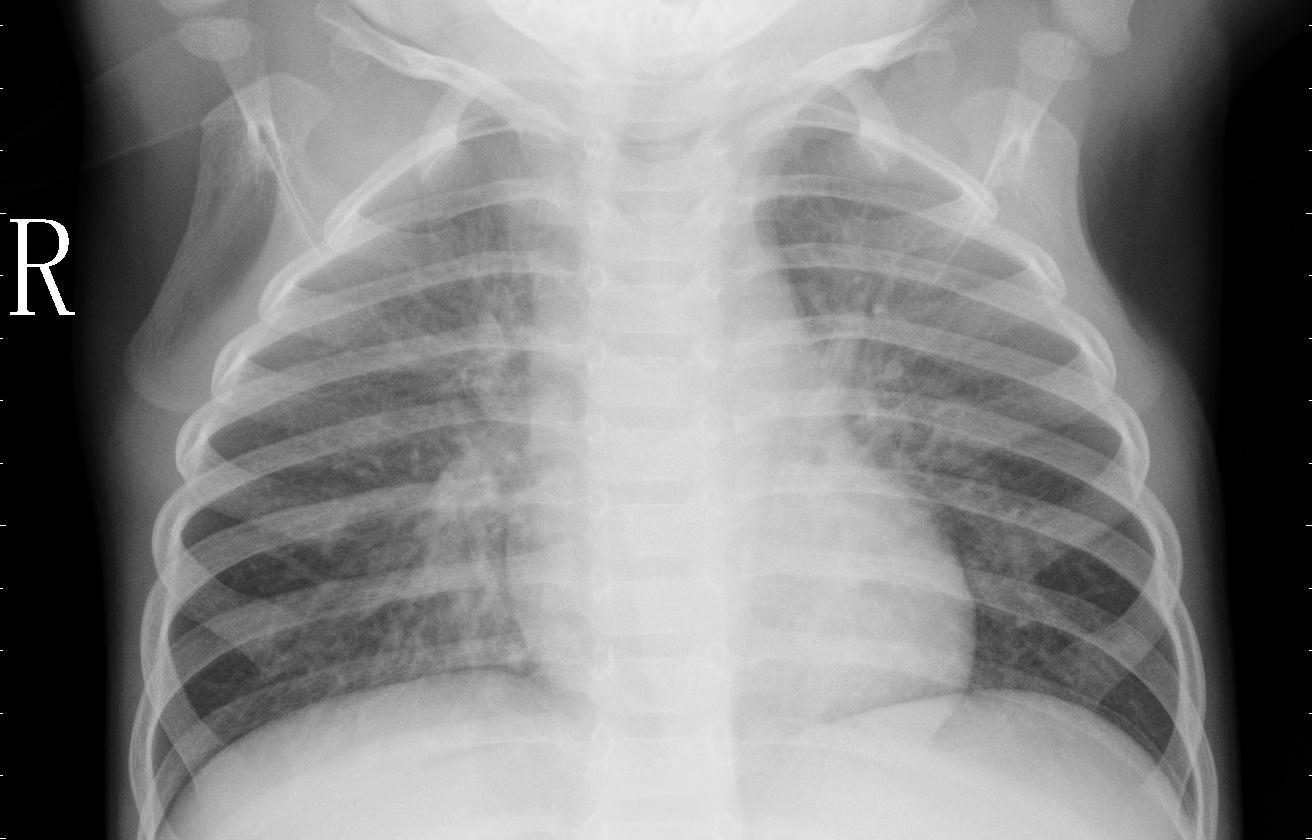
Diagnosis: PNEUMONIA